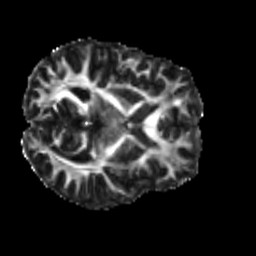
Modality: FA
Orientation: axial
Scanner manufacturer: siemens
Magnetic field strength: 3 T
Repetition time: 4 s
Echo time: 0.0594 s